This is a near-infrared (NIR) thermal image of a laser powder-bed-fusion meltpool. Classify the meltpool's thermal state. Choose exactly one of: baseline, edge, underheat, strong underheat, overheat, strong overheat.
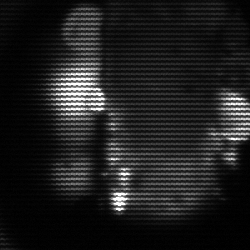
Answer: strong underheat